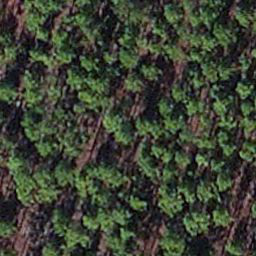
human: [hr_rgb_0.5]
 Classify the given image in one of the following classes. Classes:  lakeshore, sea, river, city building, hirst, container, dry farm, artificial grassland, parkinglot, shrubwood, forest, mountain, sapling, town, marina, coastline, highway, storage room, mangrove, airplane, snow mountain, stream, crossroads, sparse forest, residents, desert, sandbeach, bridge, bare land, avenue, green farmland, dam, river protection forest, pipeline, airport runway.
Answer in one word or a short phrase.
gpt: sapling